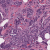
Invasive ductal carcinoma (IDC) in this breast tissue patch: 1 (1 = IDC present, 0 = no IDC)